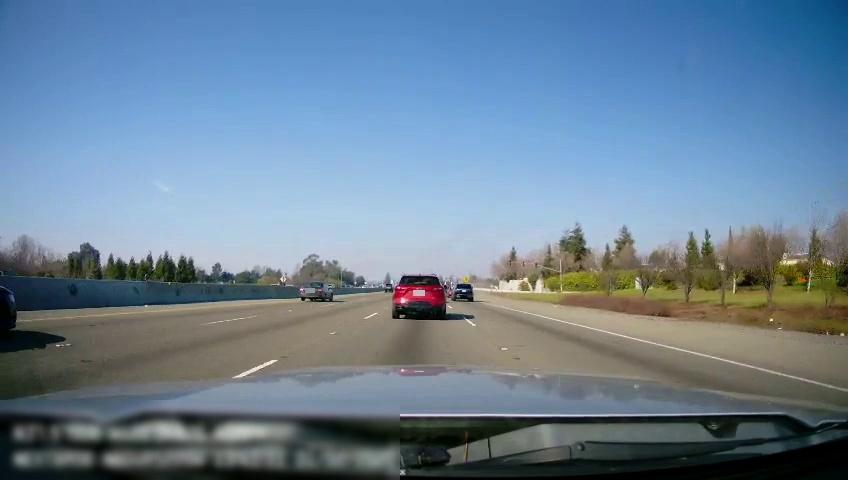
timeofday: Day
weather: Sunny
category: Drivable Space
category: Vehicles | SUV
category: Vehicles | Car
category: Vehicles | SUV
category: Vehicles | Car
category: Lanes | Alternate Lane
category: Lanes | Current Lane
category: Lanes | Alternate Lane
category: Lanes | Alternate Lane
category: Lanes | Alternate Lane